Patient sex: M
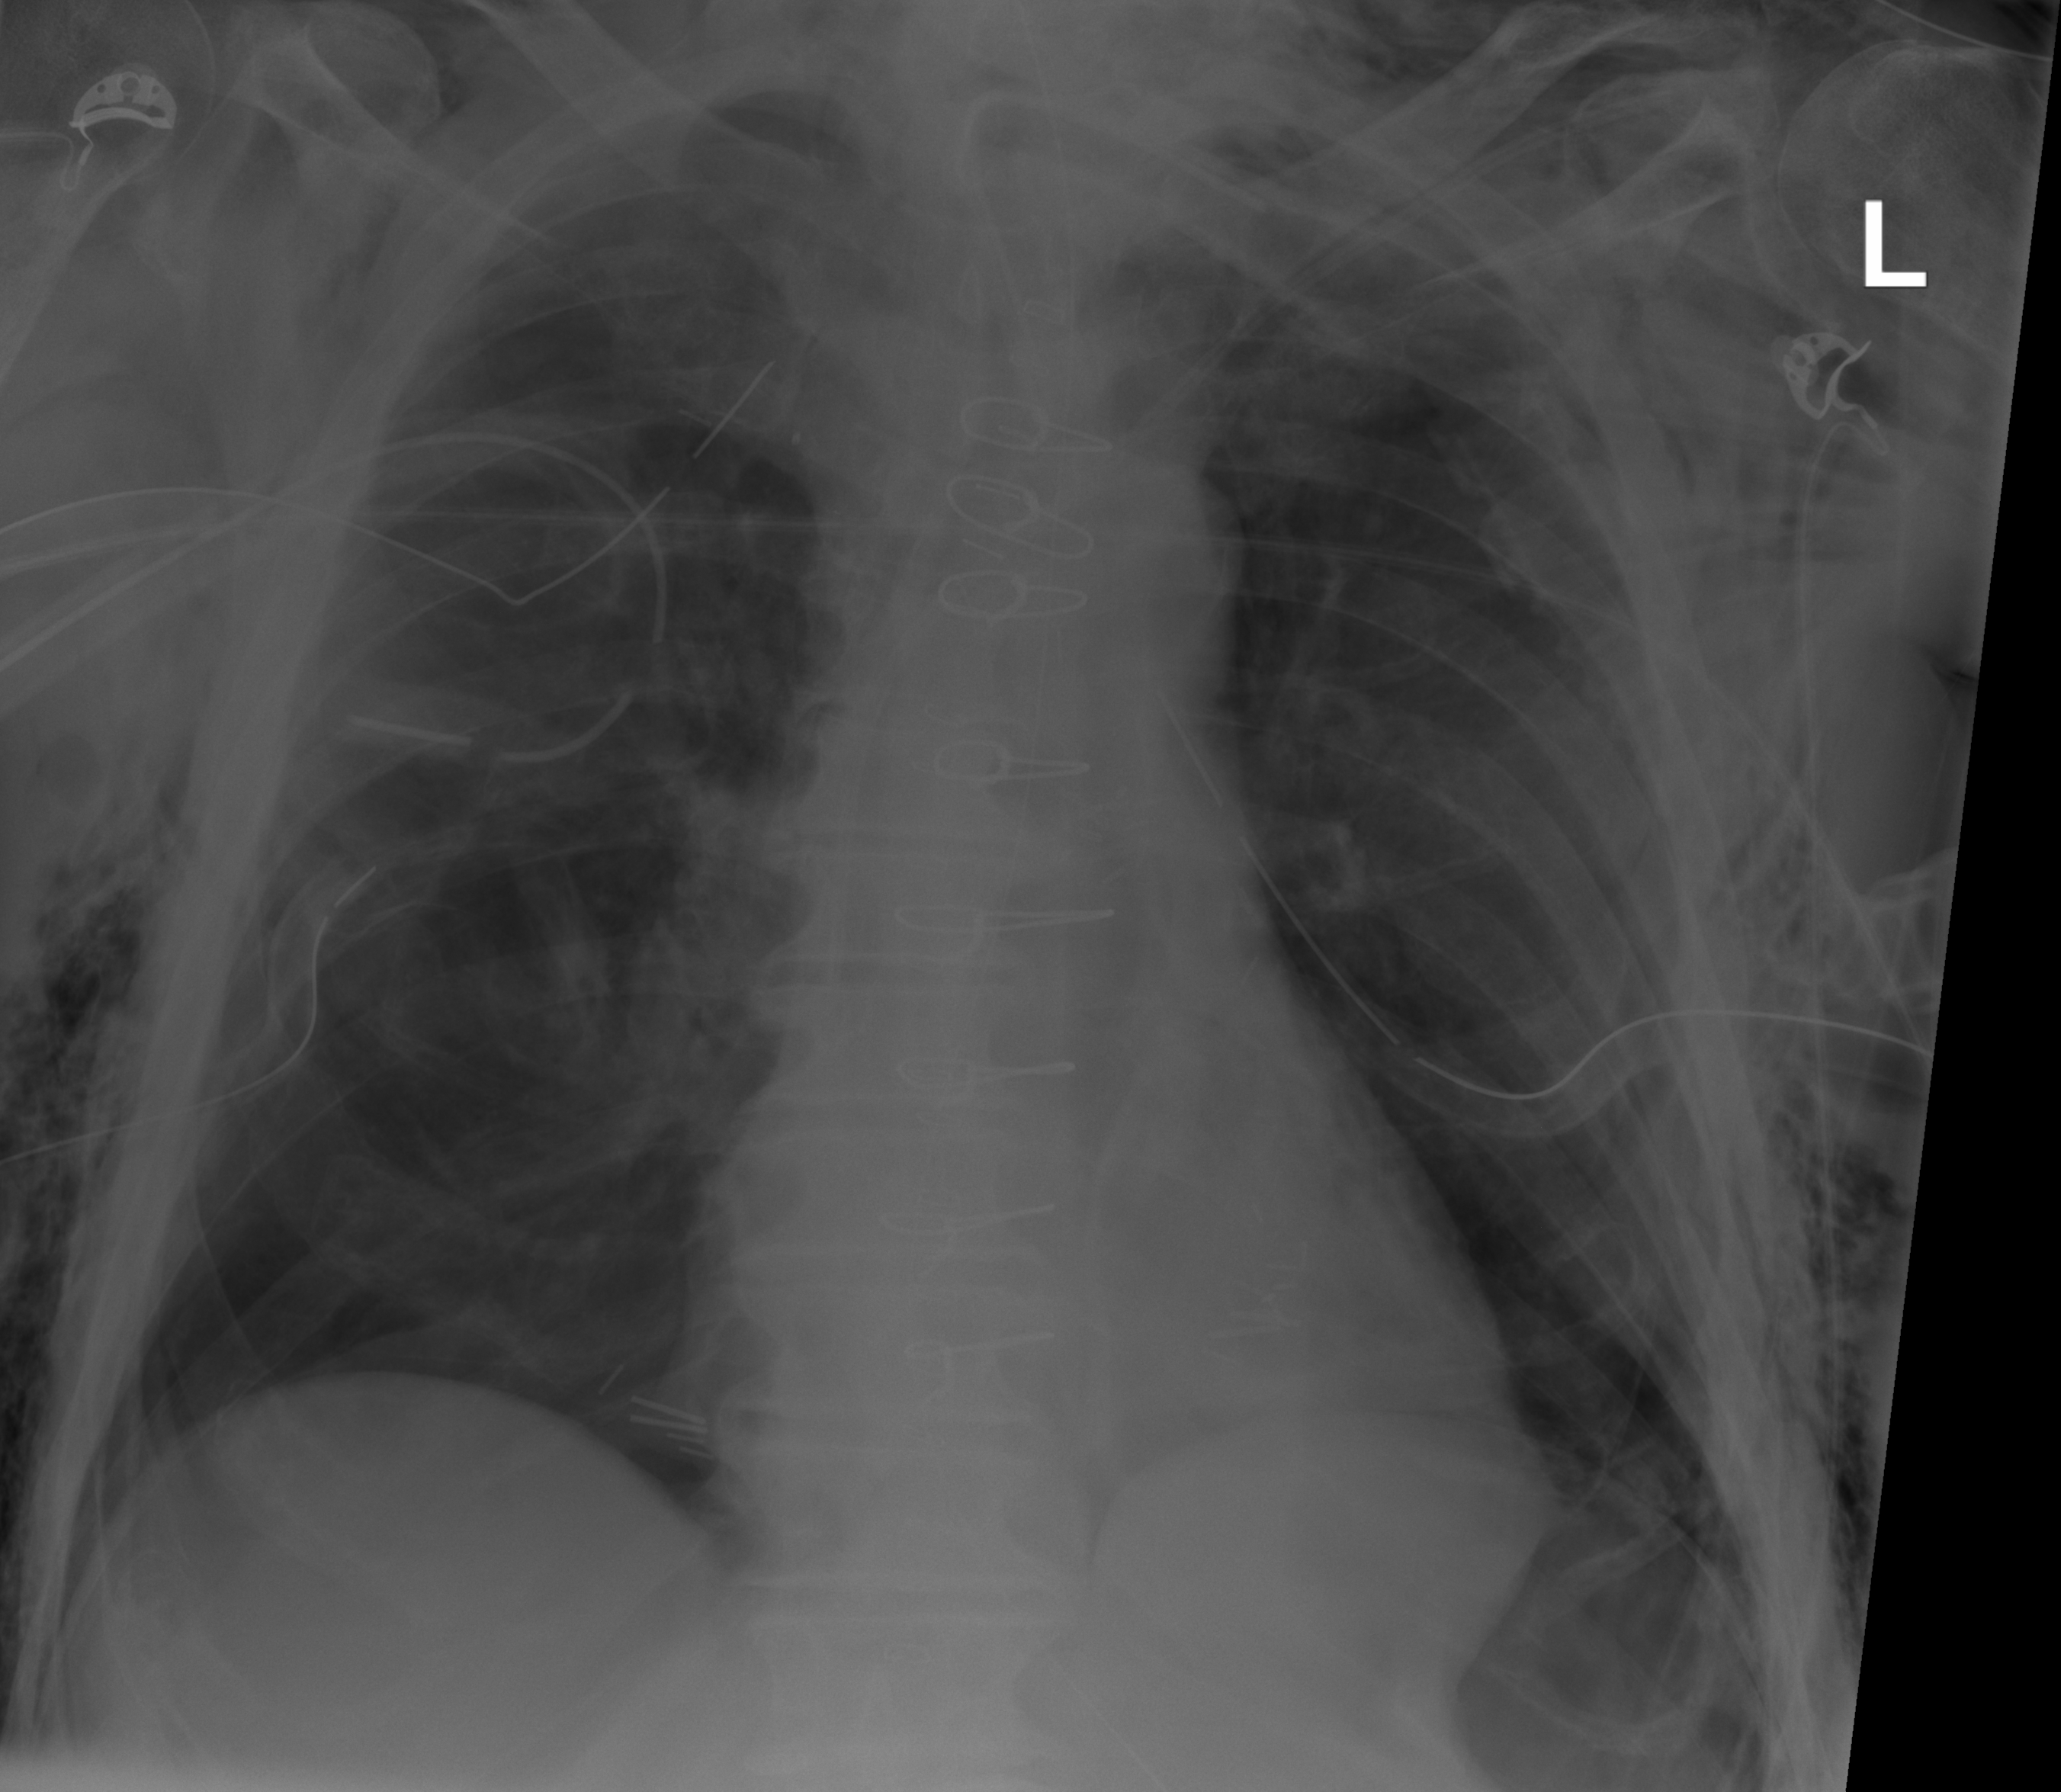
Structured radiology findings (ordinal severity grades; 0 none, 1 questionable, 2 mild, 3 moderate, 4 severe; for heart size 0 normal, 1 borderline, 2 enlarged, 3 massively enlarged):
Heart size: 0
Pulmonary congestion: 2
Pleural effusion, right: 0
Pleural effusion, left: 0
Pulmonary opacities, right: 0
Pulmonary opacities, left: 0
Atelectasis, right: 0
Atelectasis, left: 0